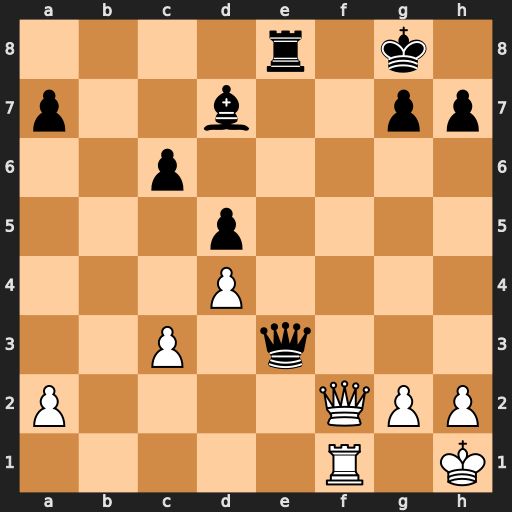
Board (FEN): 4r1k1/p2b2pp/2p5/3p4/3P4/2P1q3/P4QPP/5R1K
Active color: w
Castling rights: -
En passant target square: -
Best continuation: Qf7+ Kh8 Qf8+ Rxf8 Rxf8#